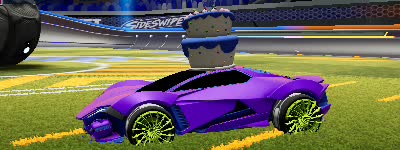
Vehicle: werewolf